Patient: sex M, age 65
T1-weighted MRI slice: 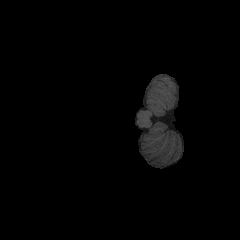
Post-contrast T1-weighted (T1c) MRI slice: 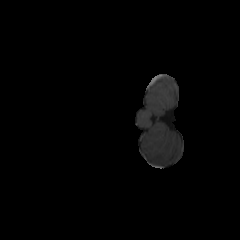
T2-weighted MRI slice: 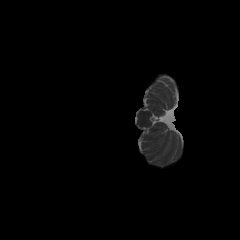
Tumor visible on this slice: no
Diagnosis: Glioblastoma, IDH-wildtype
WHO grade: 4